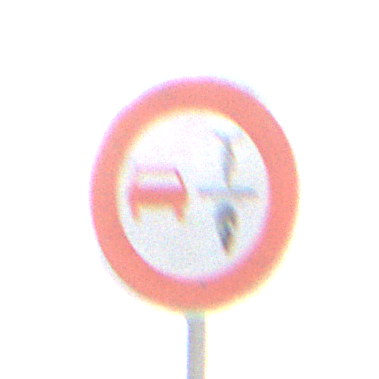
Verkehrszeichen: VerbotUeberholenEinspurigeFahrzeuge
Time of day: MorningAfternoon
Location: Outdoor (Suburban)
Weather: PartlyCloudy
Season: NotSpecified
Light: Natural